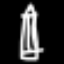
Label: pencil